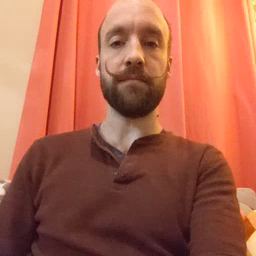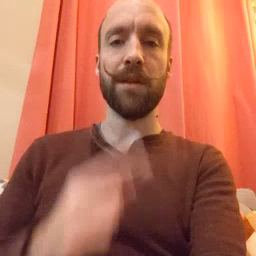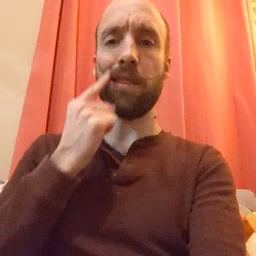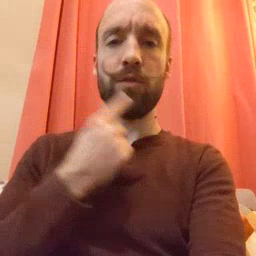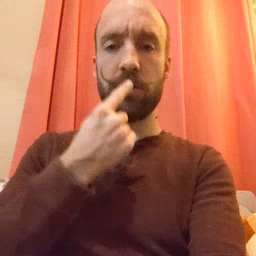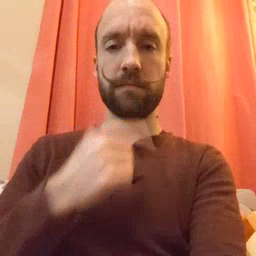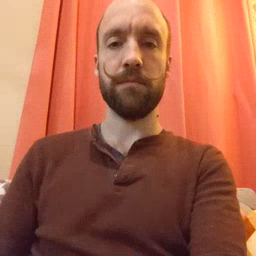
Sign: mouth